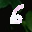
Label: 6